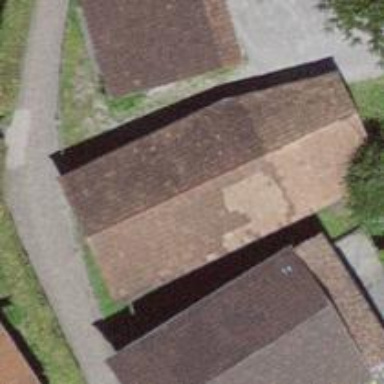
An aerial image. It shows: Rural barn.